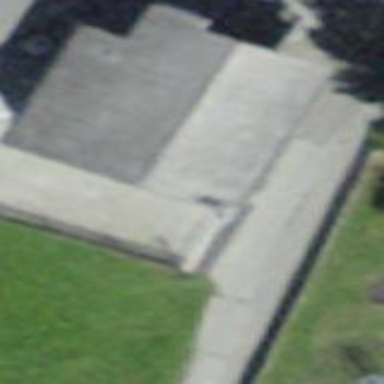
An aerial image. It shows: Kindergarten building.